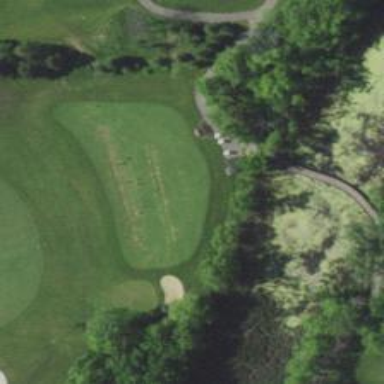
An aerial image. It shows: Service road used as golf cart path.